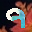
Label: 9